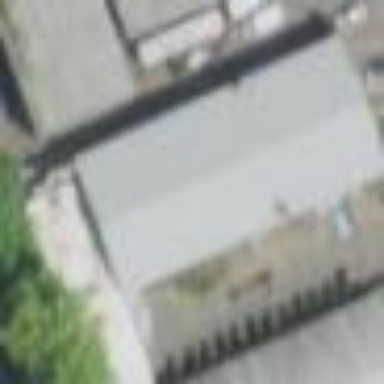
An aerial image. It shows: Commercial building.